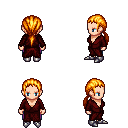
a pixel art fantasy rpg character, female body template, human, light skin, red robe, magenta pants, light blonde ponytail hairstyle, metal boots, four views (front, back, left, right), 2x2 character sprite sheet, small pixel art, hard edges, no anti-aliasing